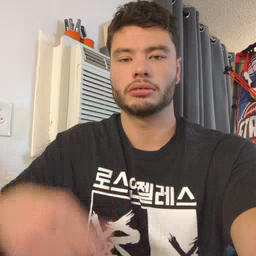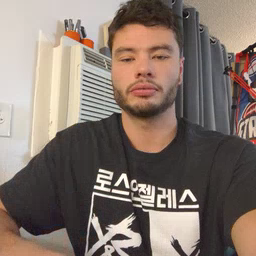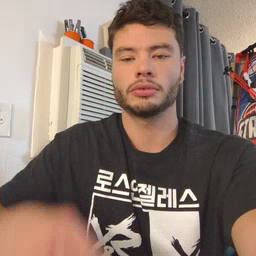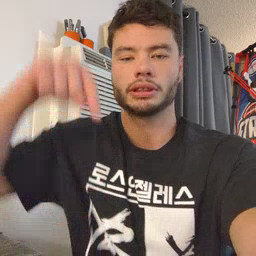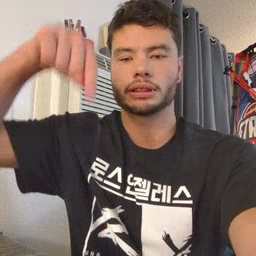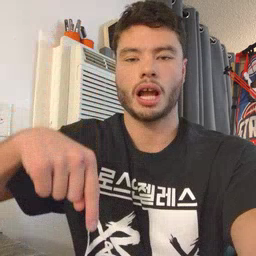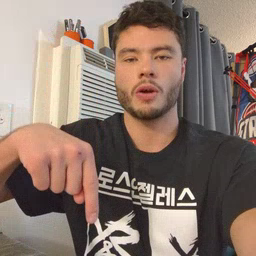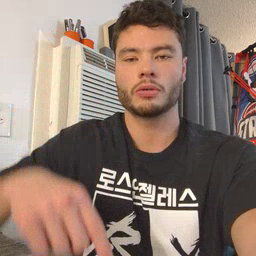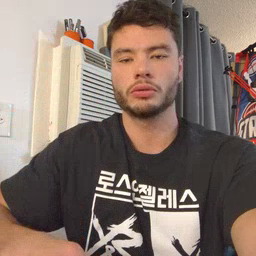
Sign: down